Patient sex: F
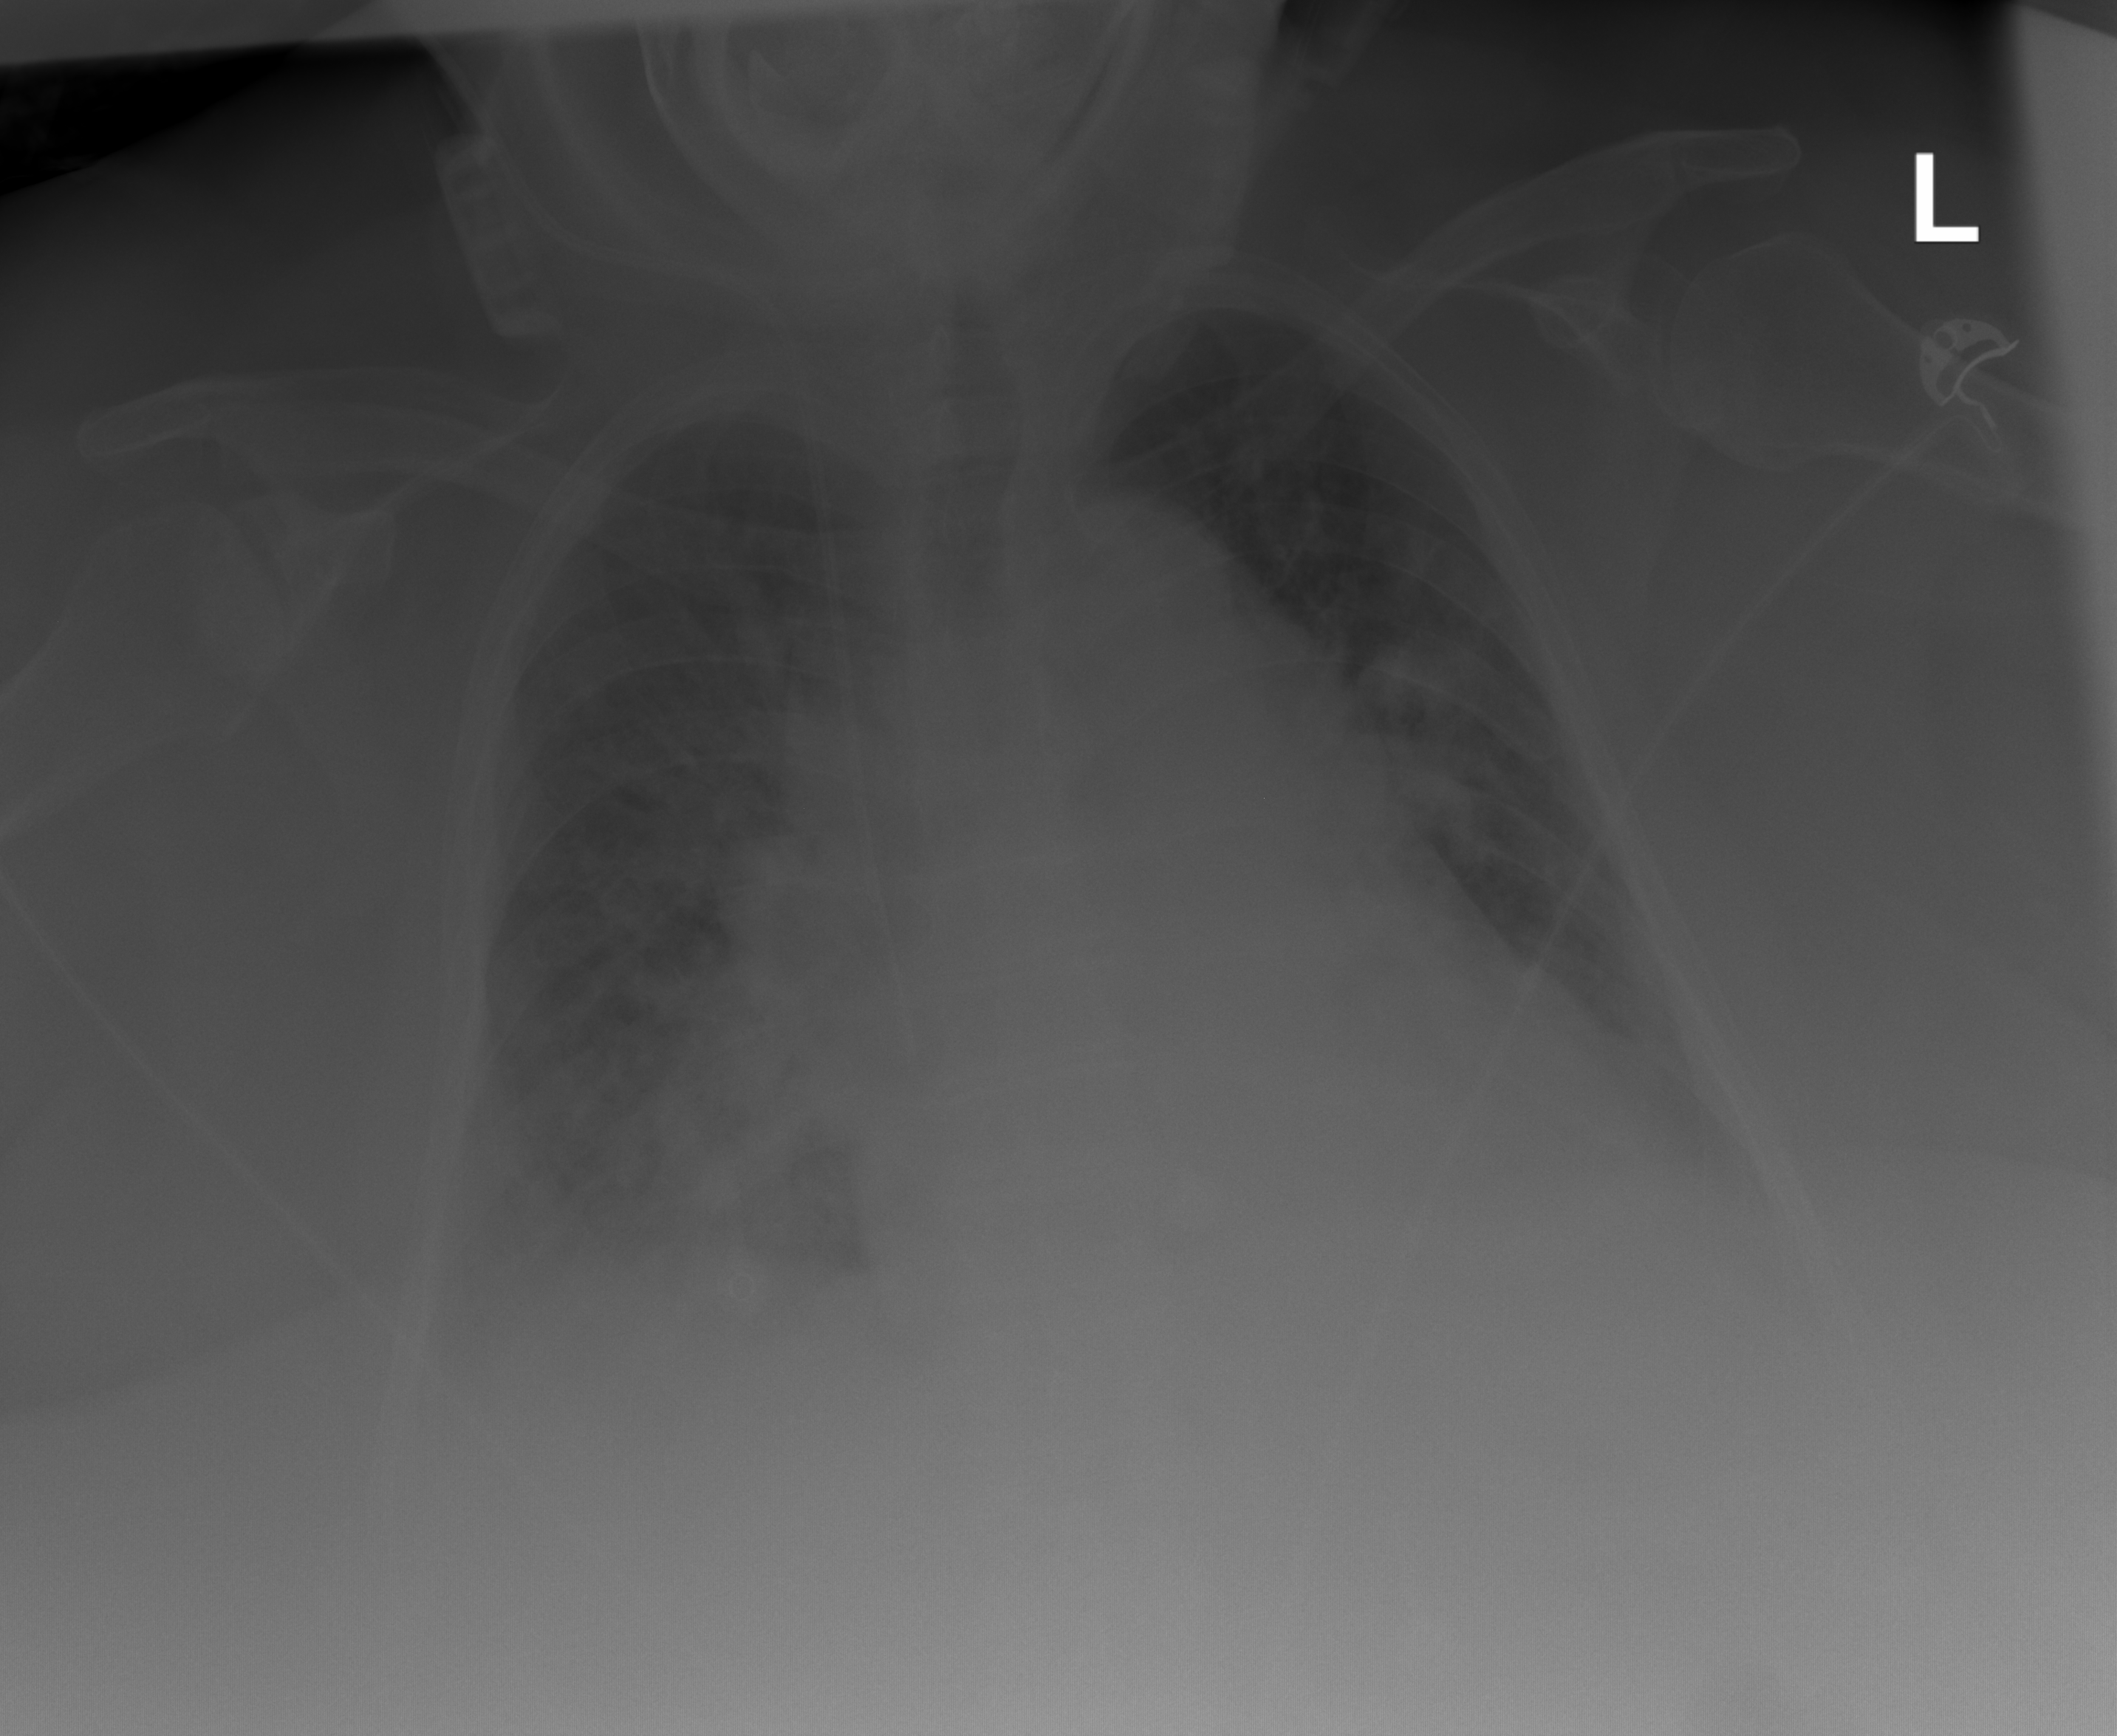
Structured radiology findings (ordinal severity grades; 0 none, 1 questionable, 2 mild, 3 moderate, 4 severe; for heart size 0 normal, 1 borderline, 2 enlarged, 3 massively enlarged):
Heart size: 2
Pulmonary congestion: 2
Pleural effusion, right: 2
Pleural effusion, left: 2
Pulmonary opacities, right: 0
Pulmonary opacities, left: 0
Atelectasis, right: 2
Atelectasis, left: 2